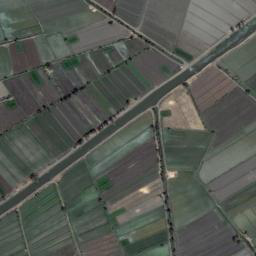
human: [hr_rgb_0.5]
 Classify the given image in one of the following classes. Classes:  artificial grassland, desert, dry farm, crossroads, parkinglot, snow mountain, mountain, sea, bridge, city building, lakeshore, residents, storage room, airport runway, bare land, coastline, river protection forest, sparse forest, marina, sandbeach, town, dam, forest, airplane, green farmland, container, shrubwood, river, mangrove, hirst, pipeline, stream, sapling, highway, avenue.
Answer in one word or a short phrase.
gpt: green farmland